Question: I want to count all the values where it is the same as --> lid <--. I haven't found a good answer on Google.
The column's title: membership.
The column is stored in: member.
This is the actual column:

This is the code I had, but I get 0 in return:
'''
SELECT COUNT(*)
FROM (
SELECT DISTINCT functie
FROM bestuursleden
WHERE functie='lid'
) AS functie;
'''
So when the count is executed, the value in a new column (with as title 'count') should be --> 6.
Thanks
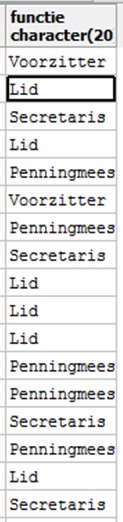
Answer: PostgreSQL is case-sensitive, you are using a wrong reference, it should be 'Lid'